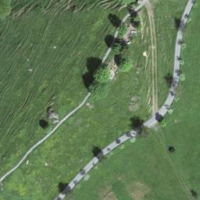
EUNIS habitat code: 24
Species observed at this site:
Milvus milvus
Geum rivale
Sorbus aucuparia